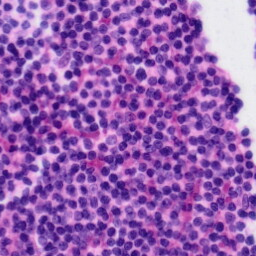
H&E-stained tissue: Tonsil